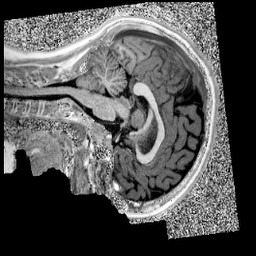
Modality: UNIT1
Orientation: sagittal
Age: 12
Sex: female
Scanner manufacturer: siemens
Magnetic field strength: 3 T
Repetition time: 4 s
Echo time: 0.00299 s